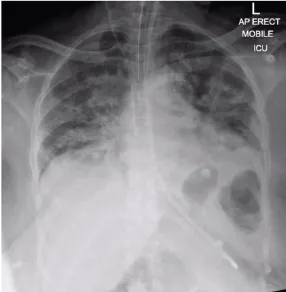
Case 1 radiographs. . (
A) Post-intubation plain chest radiograph, on ICU on day 5 post-onset of symptoms.
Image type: radiology (x_ray)